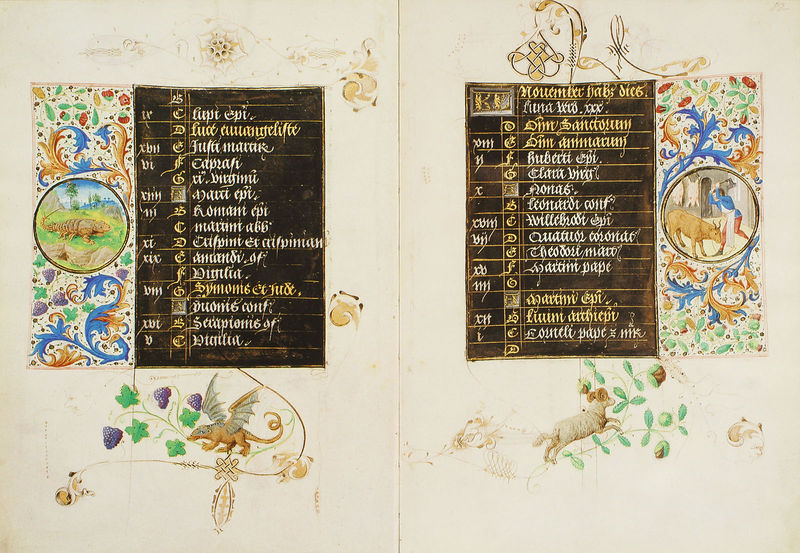
Titel: Stundenbuch der Maria von Burgund
Künstler: Liévin van Lathem
Institution: Wien, Österreichische Nationalbibliothek
Schlagwörter: blau, blätter, flügel, blume, blumen, bunt, blüte, tier, tiere, rahmen, gold, blatt, pflanzen, kreis, ranken, schürze, schrift, kuh, rind, ornamente, schaf, schlachter, buch, beeren, text, kasten, pergament, echse, krokodil, beere, buchseiten, beil, stier, miniatur, drachen, drache, reptil, handschrift, groteske, zeichnungen, widder, buchmalerei, fabeltier, alphabet, aufzählung, flügelwesen, scorpion